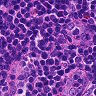
Metastatic tissue present: no